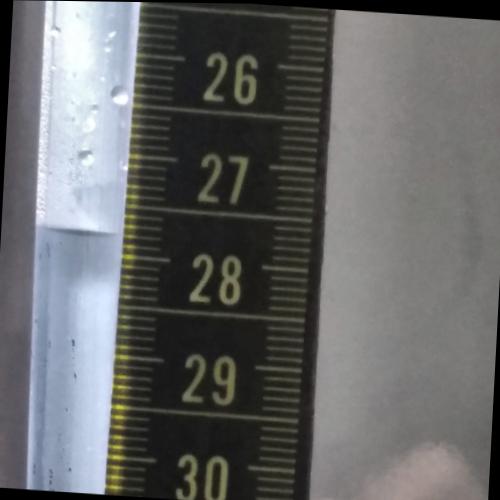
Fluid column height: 27.8 cm